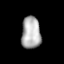
Tissue: lung
Cell type: Endothelial cells
Senescence score: 0.545
Nuclear area (px): 610
Mean DAPI intensity: 174.346